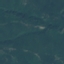
Label: Forest